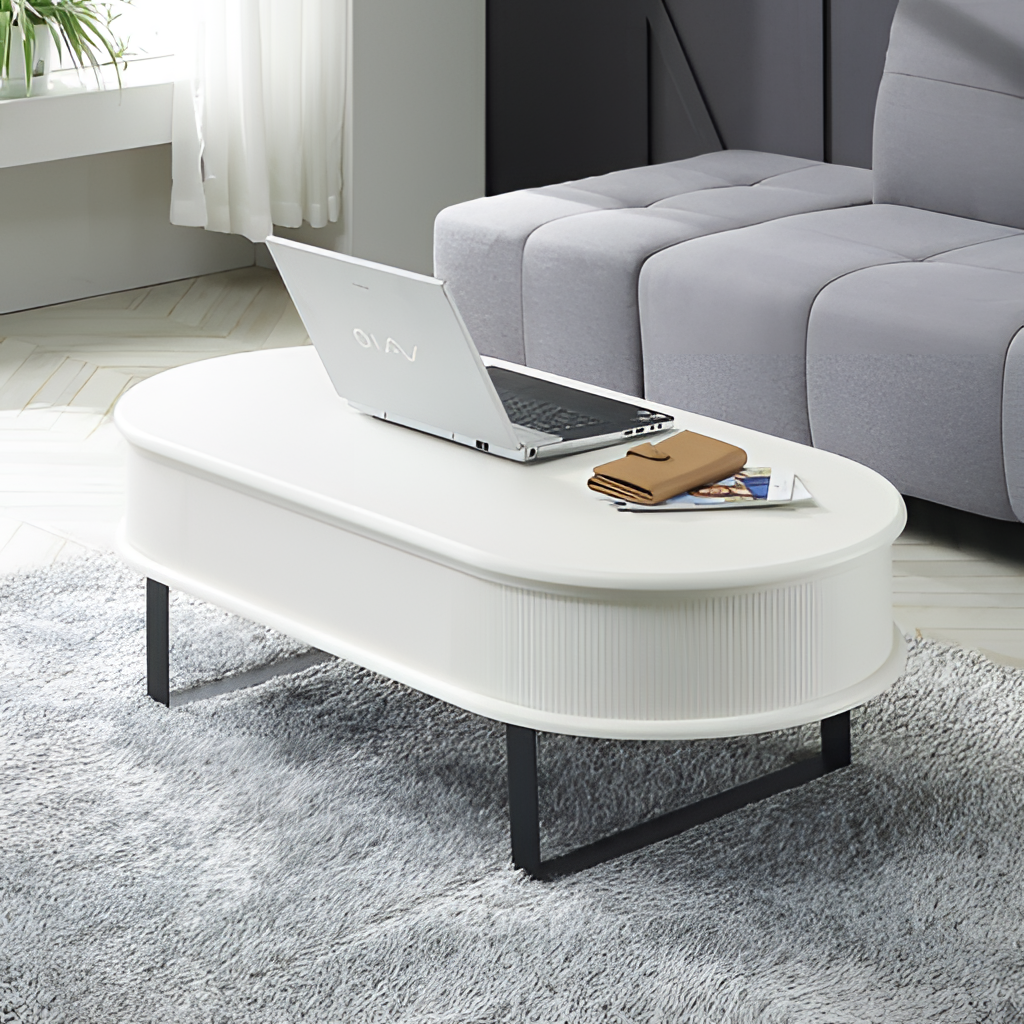
fabric sectional sofa, living room, wood flooring, with herringbone pattern, contemporary, white paint wallpaper, with solid pattern